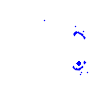
Particle: pion